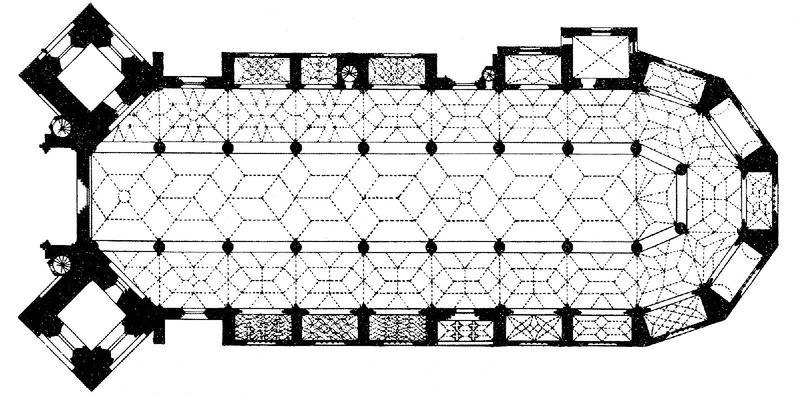
Titel: Pfarrkirche Unserer Lieben Frauen in Ingolstadt
Standort: Ingolstadt (EU - D - Bayern)
Schlagwörter: fenster, säulen, tür, zeichnung, ornament, architektur, kirche, boden, gotik, schiffe, rundbogen, treppen, ornamente, tor, aufsicht, eingang, erker, gewölbe, türme, mosaik, entwurf, hauptschiff, kapitell, mittelschiff, wandaufriss, romanik, treppenhaus, chor, plan, netz, grundriss, haupteingang, seitenschiffe, treppenhäuser, sterngewölbe